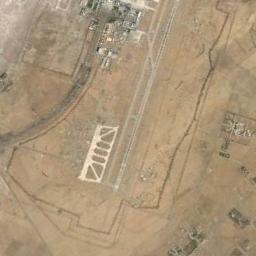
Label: airport